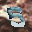
Label: 5